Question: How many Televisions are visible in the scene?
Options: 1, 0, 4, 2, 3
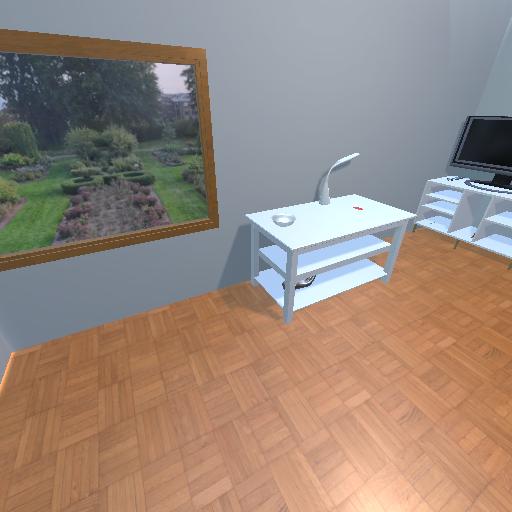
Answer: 1